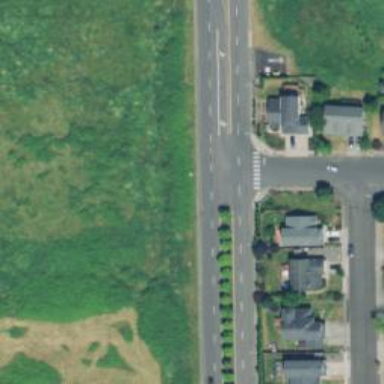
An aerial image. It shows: Secondary road.